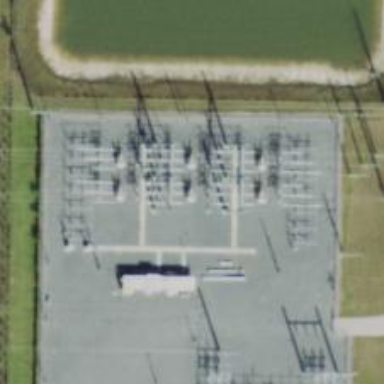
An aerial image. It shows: Switch used for power control.